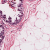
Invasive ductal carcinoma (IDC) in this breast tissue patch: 0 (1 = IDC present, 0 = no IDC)